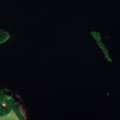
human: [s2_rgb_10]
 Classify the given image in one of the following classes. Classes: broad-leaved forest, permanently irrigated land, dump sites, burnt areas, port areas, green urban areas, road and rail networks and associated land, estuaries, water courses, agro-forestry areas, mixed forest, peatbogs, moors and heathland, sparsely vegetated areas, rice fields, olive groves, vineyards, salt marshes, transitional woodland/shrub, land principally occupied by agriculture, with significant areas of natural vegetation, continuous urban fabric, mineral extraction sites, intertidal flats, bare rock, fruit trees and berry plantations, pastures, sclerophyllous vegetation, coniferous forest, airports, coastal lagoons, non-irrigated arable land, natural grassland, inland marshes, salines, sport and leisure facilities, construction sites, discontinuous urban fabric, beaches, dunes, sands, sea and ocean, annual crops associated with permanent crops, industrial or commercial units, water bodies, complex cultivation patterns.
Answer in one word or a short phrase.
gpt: land principally occupied by agriculture, with significant areas of natural vegetation, water bodies